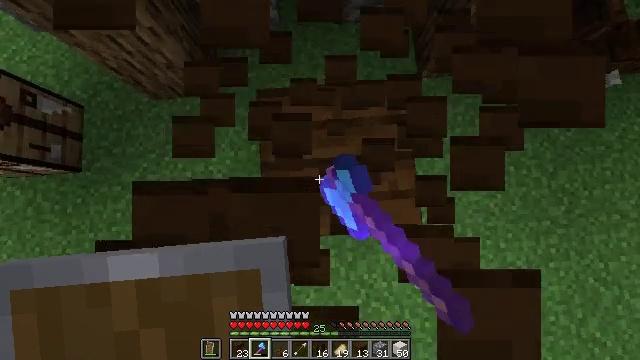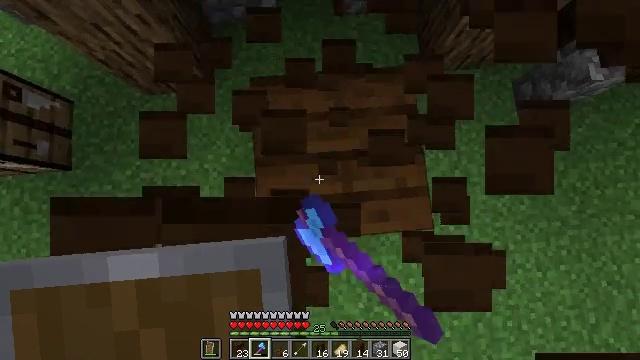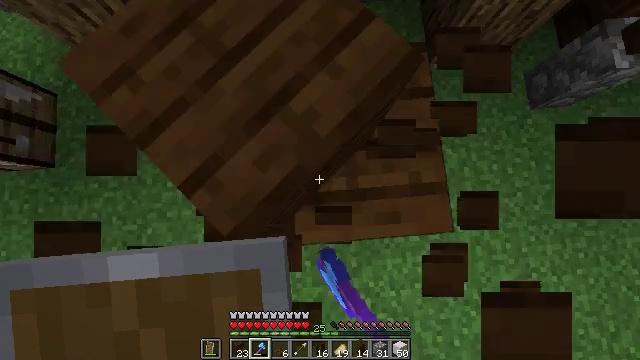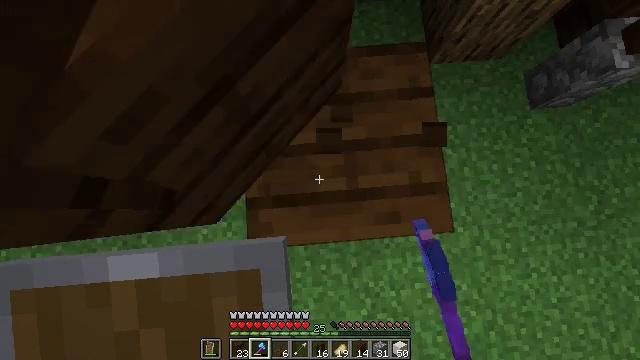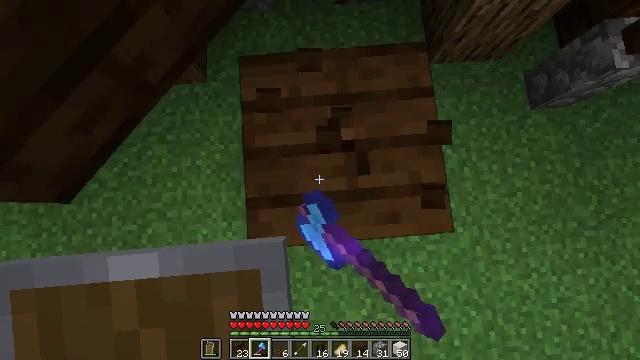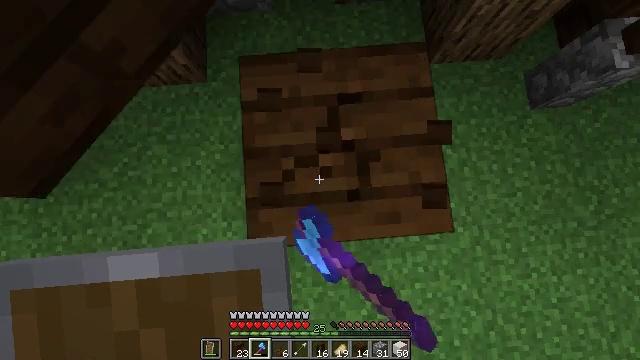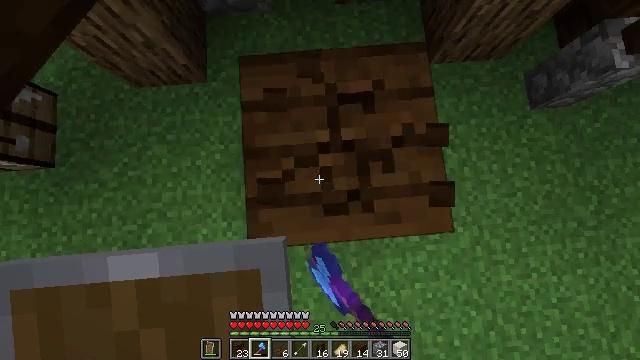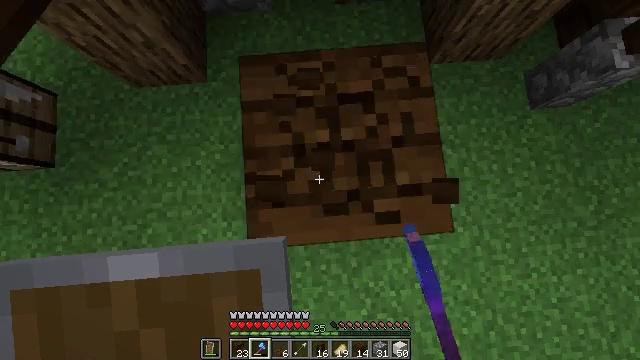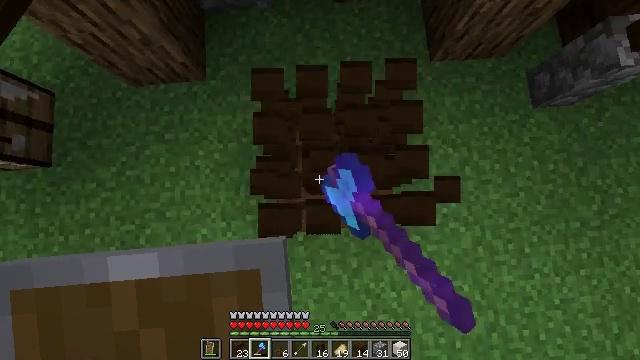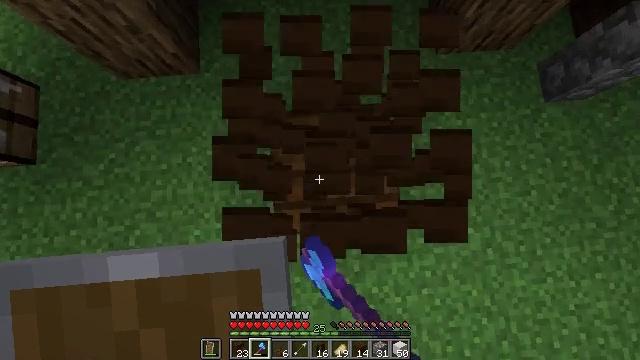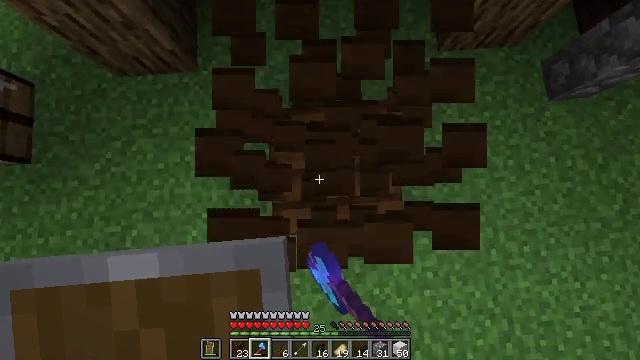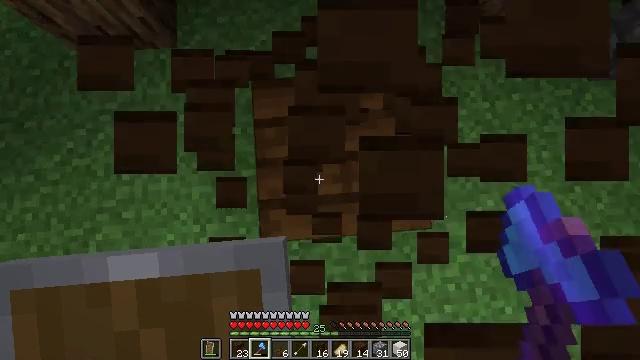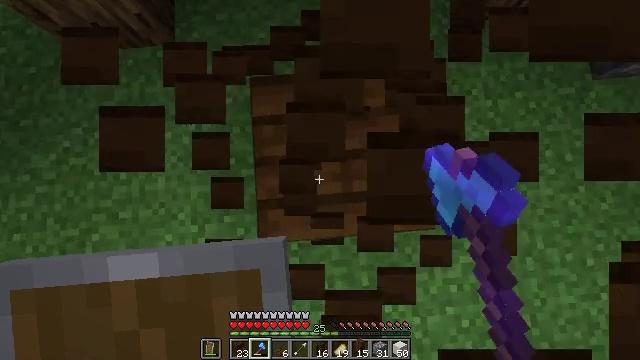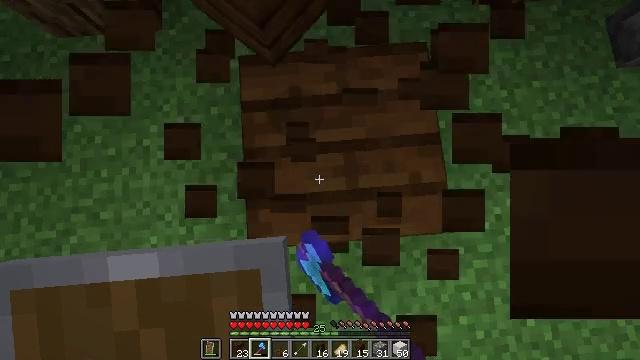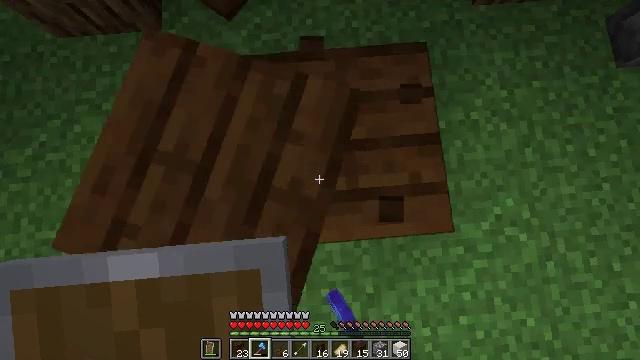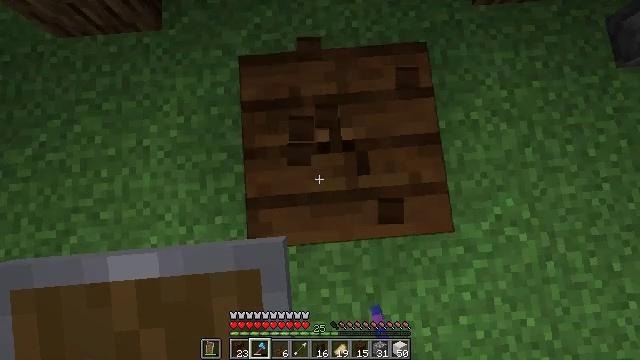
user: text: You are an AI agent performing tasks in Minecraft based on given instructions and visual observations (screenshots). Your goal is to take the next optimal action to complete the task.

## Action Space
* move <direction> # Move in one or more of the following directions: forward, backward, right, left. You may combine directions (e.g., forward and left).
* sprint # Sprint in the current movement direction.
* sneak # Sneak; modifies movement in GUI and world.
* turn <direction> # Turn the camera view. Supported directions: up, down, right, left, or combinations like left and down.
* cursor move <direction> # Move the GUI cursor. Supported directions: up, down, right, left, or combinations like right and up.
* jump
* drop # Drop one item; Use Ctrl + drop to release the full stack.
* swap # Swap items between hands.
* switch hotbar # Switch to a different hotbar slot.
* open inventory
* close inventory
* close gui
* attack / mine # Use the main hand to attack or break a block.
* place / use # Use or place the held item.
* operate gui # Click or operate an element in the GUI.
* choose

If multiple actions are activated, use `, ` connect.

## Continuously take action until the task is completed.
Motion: motion action
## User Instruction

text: Attack the dark oak planks to recycle them.
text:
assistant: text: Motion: sneak, attack / mine
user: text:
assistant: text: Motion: sneak, attack / mine
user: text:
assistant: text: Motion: sneak, attack / mine
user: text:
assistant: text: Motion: sneak, attack / mine
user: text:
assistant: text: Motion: sneak, attack / mine
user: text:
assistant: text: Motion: sneak, attack / mine
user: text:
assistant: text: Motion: sneak, attack / mine
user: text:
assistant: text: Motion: sneak, attack / mine
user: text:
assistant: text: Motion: sneak, attack / mine
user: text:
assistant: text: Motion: sneak, attack / mine
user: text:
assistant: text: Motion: sneak, attack / mine
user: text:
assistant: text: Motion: sneak, attack / mine
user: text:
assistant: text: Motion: sneak, attack / mine
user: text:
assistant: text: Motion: sneak, attack / mine
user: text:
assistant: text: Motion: sneak, attack / mine
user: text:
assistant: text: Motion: sneak, attack / mine
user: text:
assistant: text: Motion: sneak, attack / mine
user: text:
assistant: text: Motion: sneak, attack / mine
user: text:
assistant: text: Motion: sneak, attack / mine
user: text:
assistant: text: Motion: sneak, attack / mine
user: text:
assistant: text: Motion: sneak, attack / mine
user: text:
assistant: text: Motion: sneak, attack / mine
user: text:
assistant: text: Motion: sneak, attack / mine
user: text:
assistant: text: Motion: sneak, attack / mine